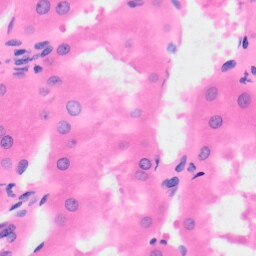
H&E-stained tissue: Kidney